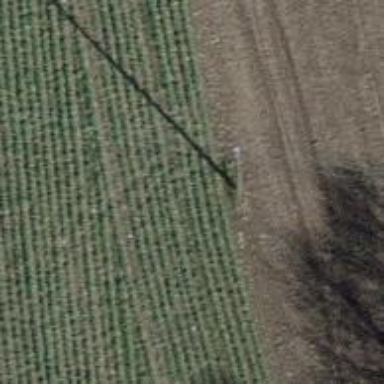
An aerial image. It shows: Power pole.